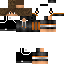
A male human skin with medium skin, wearing brown long hair dressed in a blue hoodie and black pants, featuring a closed mouth.